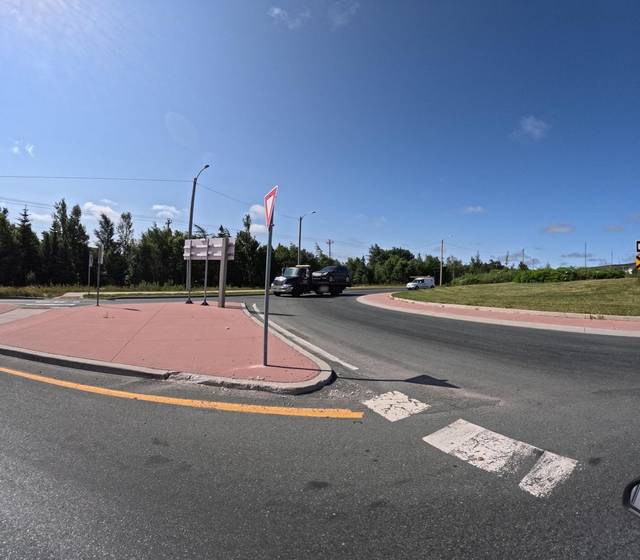
Region: Canada
Coordinates: 47.541, -52.765